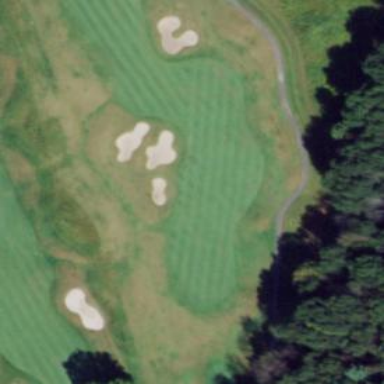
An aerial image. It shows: Rough grassy area used for golf.